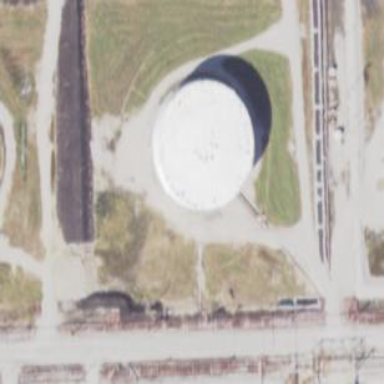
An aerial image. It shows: Storage tank created as man-made structure.